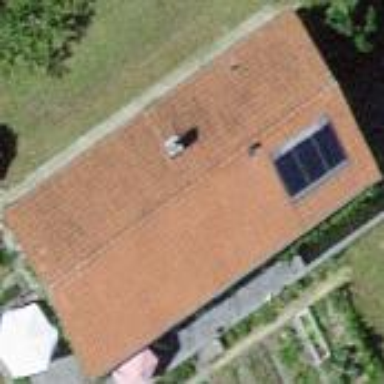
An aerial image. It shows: Building with gabled roof.